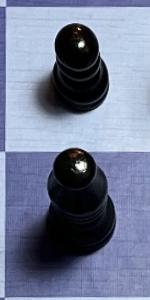
Label: Bishop_Black